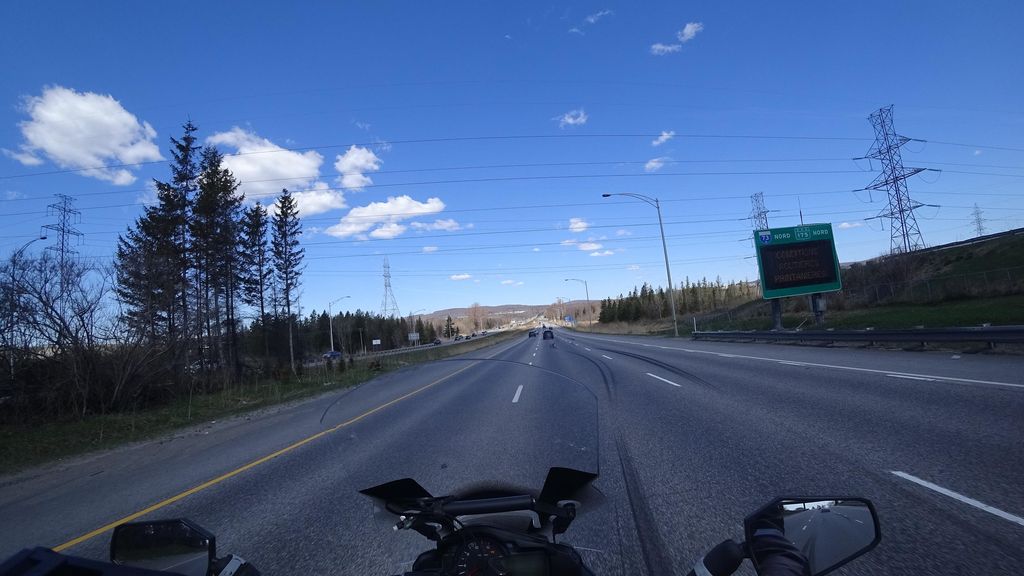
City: quebec_city